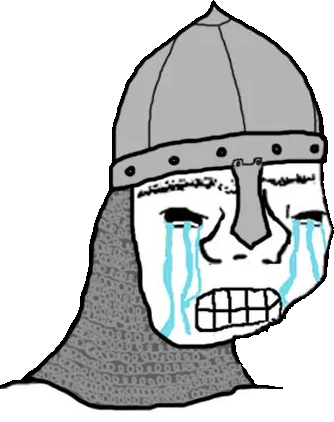
Label: 5_Zoomer